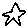
Label: star